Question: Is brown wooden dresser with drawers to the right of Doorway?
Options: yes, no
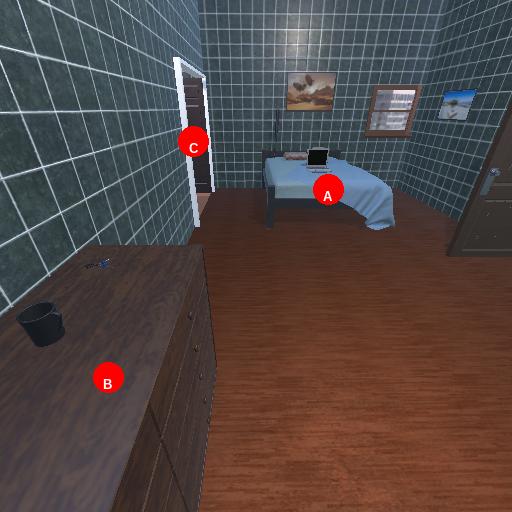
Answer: yes